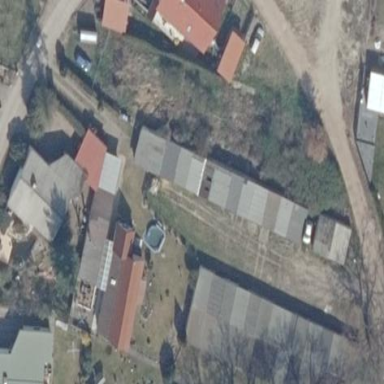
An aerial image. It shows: Group of garages.